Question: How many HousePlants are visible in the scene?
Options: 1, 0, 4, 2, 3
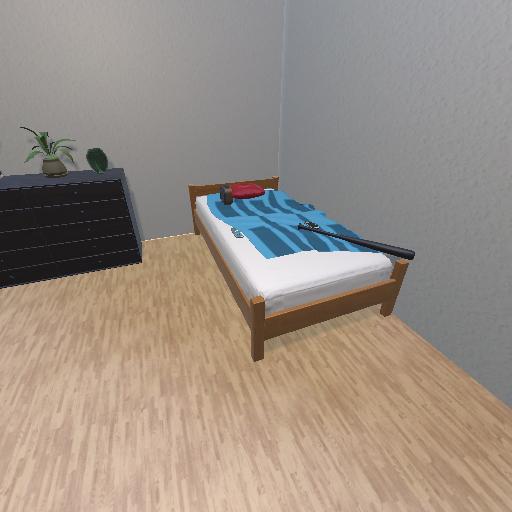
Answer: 1